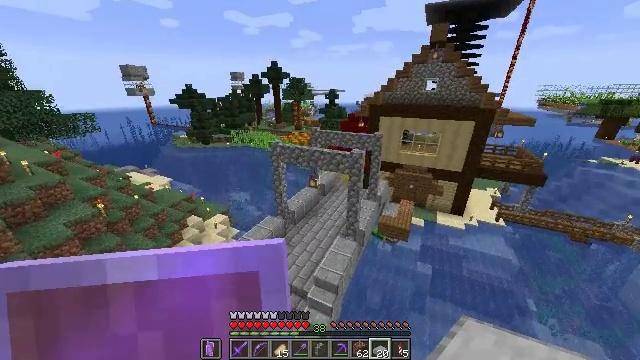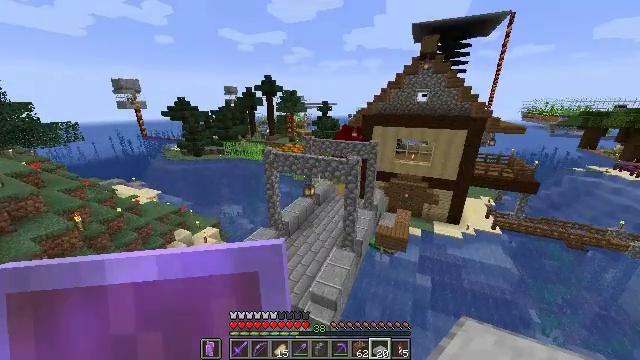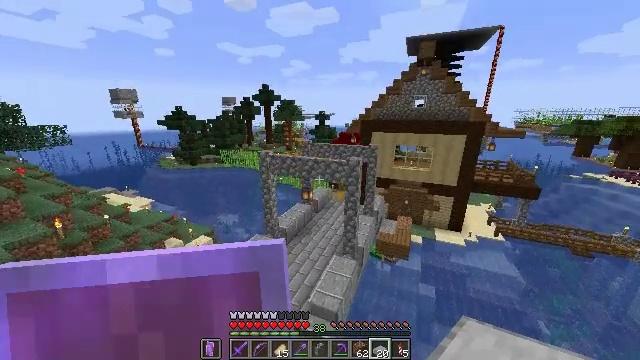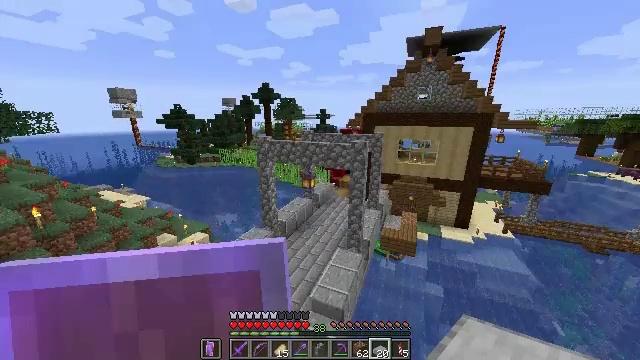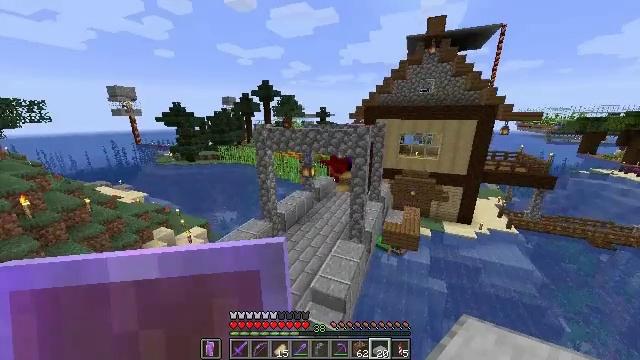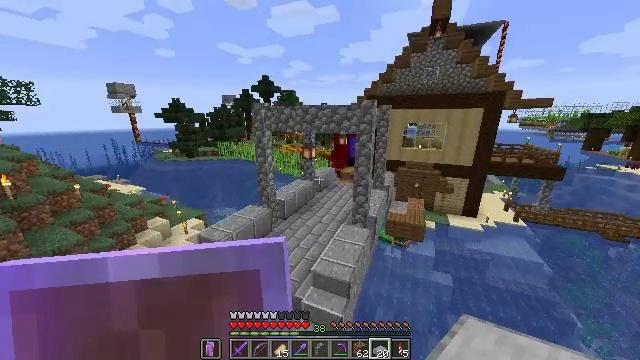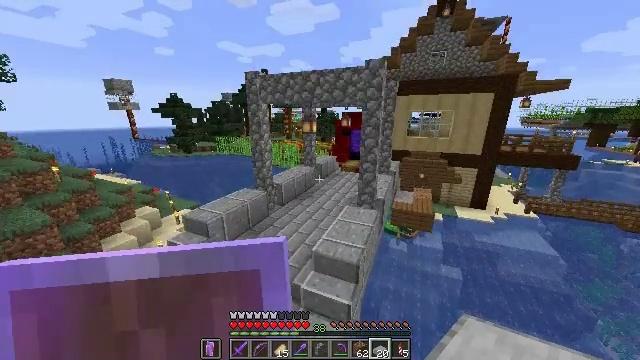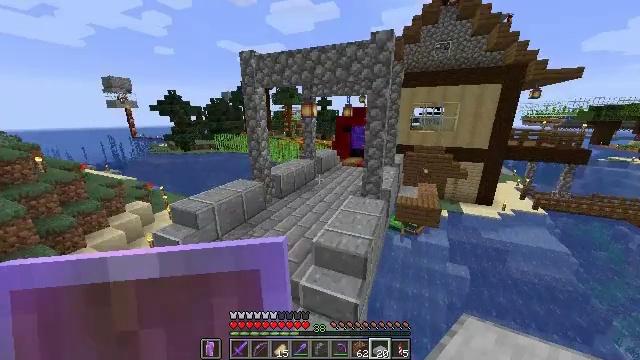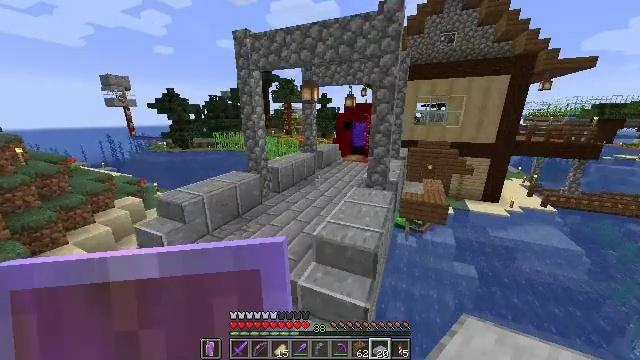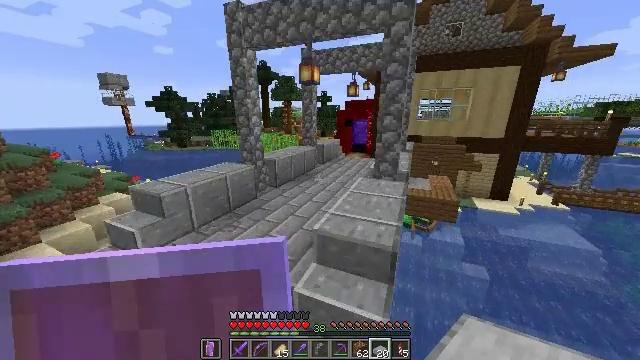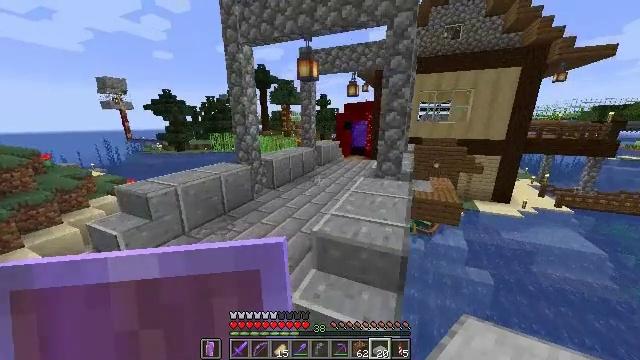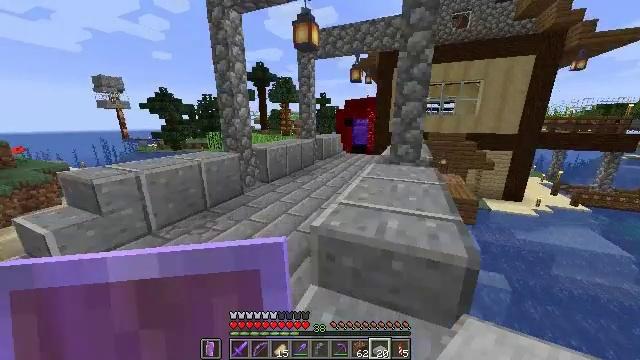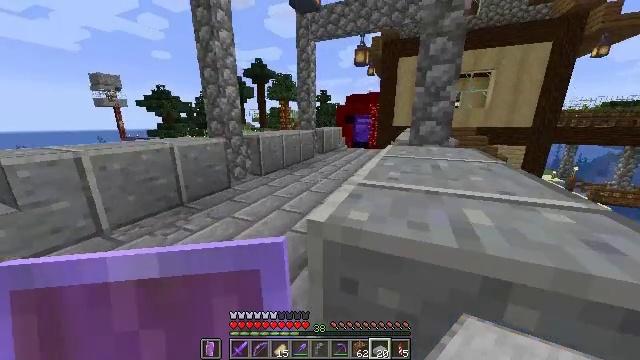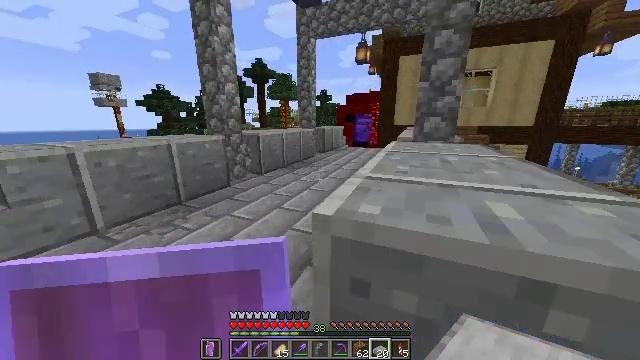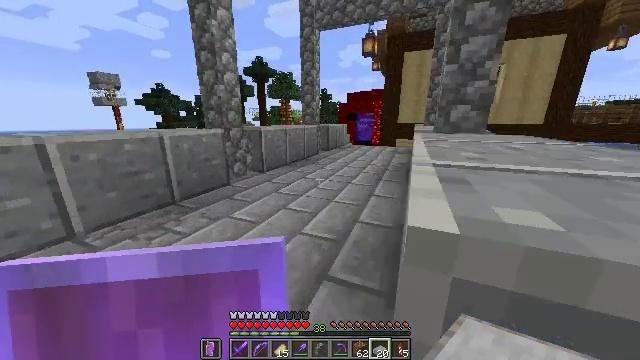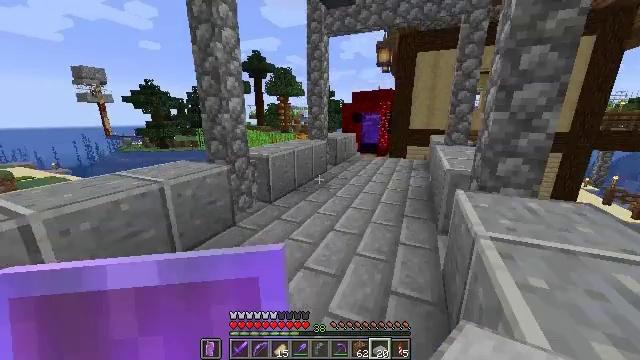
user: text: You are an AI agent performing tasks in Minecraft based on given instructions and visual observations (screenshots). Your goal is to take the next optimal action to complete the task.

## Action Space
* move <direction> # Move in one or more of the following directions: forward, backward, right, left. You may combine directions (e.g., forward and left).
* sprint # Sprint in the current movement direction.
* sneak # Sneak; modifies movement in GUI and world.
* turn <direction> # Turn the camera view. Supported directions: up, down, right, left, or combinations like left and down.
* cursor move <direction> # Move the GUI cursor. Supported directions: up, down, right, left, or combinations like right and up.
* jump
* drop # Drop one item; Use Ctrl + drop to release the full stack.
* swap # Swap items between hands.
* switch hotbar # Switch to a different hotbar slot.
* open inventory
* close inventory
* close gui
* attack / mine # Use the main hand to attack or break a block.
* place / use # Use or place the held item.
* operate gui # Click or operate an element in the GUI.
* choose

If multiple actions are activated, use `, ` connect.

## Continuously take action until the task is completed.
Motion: motion action
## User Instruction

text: mine block light gray stained glass
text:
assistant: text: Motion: move forward, sprint, turn right and up
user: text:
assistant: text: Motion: move forward, sprint, turn up
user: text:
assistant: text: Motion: move forward, sprint, jump
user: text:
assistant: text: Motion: move forward, sprint, jump
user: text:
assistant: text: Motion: move forward, sprint, jump
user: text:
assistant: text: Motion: move forward, sprint, jump
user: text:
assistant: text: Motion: move forward, sprint, jump
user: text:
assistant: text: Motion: move forward, sprint, jump
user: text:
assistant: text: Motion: move forward, sprint, jump
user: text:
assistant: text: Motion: move forward, sprint, turn up, jump
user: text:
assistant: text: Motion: move forward, sprint, jump
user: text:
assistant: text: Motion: move forward, sprint, jump
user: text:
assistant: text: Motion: move forward, sprint, jump
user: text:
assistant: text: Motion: move forward, sprint, jump
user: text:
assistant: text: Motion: move forward, sprint, jump
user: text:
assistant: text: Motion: move forward, sprint, jump
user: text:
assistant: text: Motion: move forward, sprint, jump
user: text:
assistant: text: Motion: move forward, sprint, jump
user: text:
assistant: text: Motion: move forward, sprint, turn right and up, jump
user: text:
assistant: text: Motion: move forward, sprint, turn right and up, jump
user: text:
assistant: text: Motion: move forward, sprint, turn right
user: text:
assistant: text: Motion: move forward, sprint, turn right
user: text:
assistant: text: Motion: move forward, sprint, turn right
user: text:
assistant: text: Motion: move forward, sprint, turn right
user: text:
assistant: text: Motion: move forward, sprint, turn right
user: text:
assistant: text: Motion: move forward, sprint, turn right
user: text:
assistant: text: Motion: move forward, sprint
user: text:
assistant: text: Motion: move forward, sprint
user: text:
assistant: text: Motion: move forward, sprint
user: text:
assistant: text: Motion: move forward, sprint